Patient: sex F, age 35
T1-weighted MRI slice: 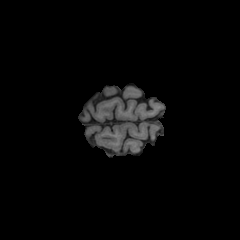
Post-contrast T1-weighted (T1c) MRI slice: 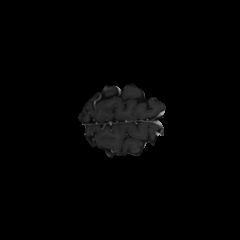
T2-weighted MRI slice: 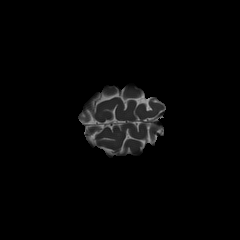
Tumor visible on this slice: no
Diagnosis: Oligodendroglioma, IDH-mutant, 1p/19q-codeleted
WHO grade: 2